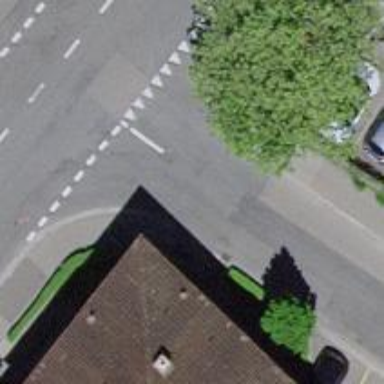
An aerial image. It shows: Residential road with asphalt surface and separate sidewalk.